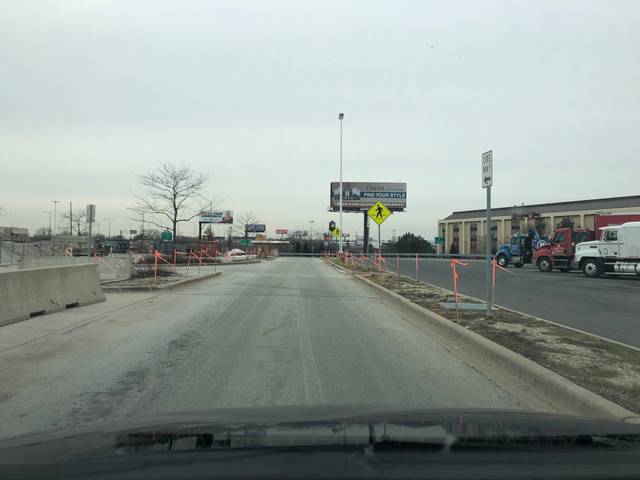
Region: United States
Coordinates: 41.951, -87.884